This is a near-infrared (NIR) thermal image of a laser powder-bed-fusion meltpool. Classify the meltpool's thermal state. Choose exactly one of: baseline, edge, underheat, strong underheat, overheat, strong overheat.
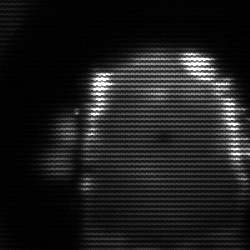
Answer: baseline